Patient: sex M, age 62
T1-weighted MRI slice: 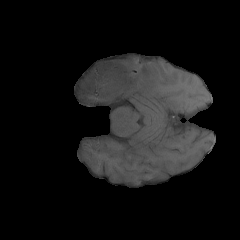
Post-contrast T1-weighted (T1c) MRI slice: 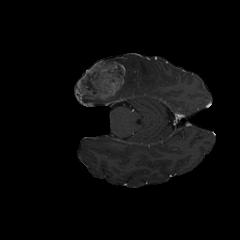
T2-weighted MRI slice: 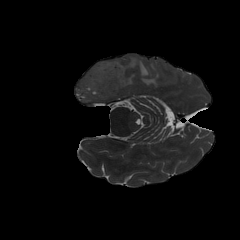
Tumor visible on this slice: yes
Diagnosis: Glioblastoma, IDH-wildtype
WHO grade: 4